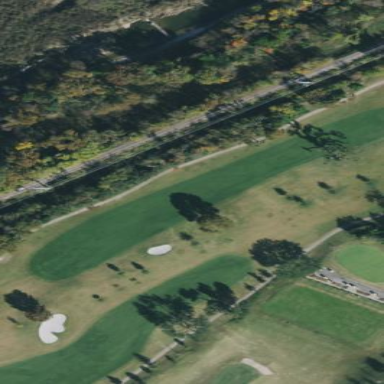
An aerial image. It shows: Rough area in golf course.